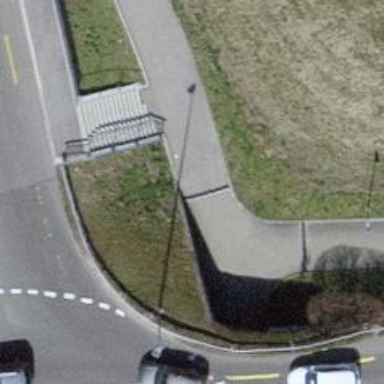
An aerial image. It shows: Tunnel for cyclists along cycleway.